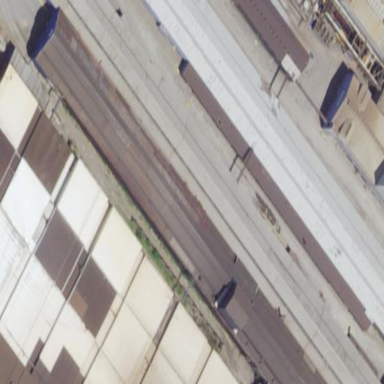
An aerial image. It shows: Part of industrial factory building.